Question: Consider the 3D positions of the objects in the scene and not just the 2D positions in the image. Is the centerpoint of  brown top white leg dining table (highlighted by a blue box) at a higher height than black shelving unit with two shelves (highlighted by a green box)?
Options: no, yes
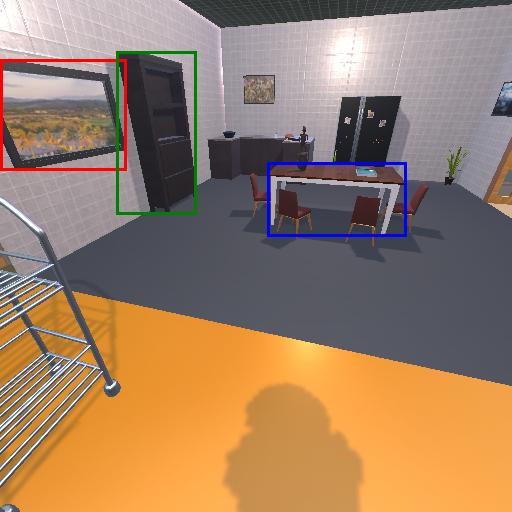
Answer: no